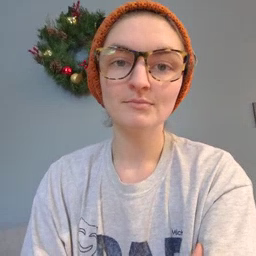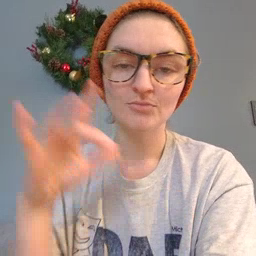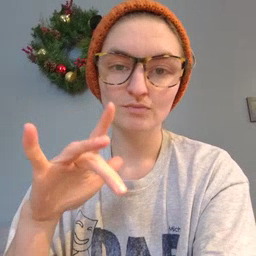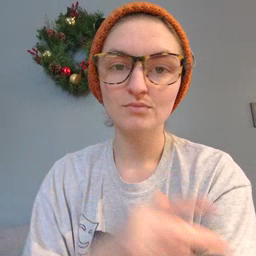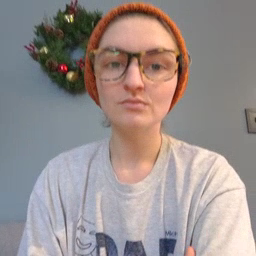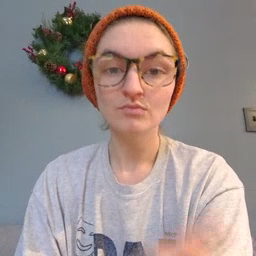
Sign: touch